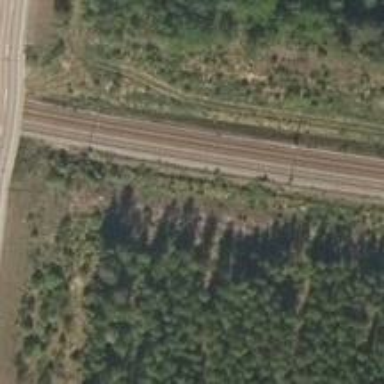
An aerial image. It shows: Railway with continuous electrified contact line.